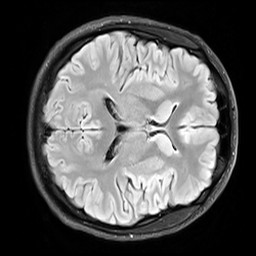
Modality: FLAIR
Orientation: axial
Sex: male
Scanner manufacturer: siemens
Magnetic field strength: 3 T
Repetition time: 10 s
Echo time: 0.09 s